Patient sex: M
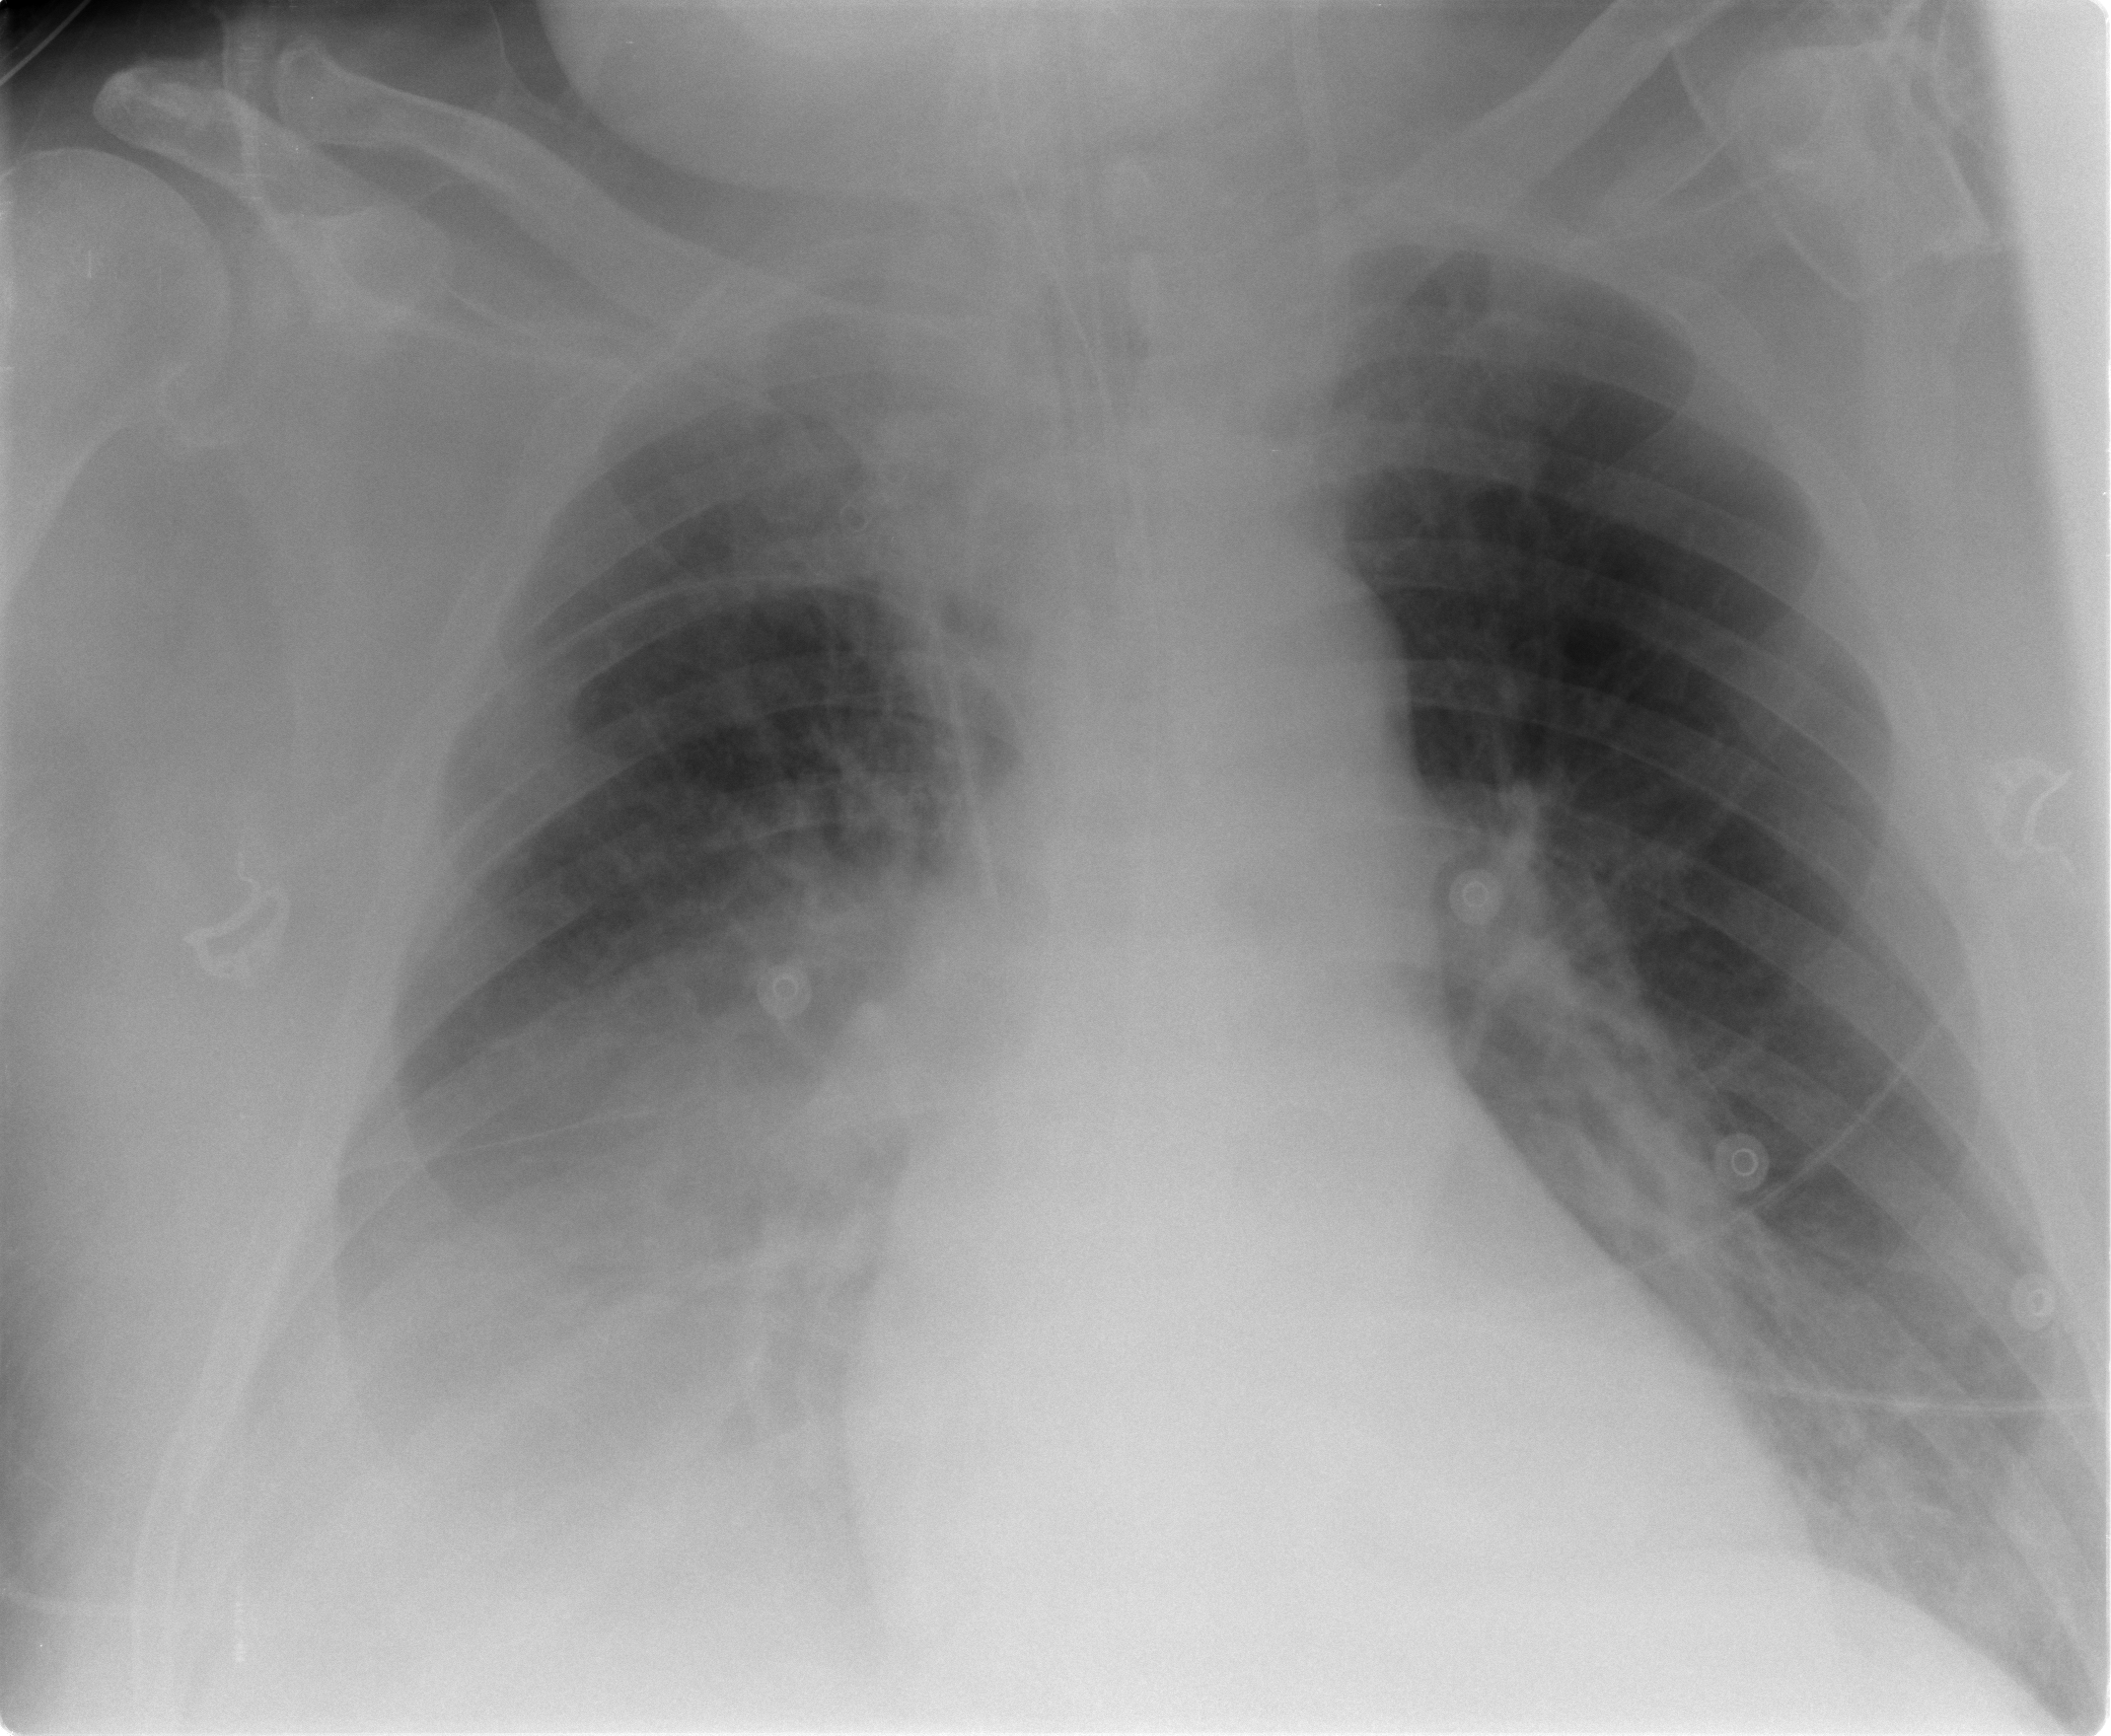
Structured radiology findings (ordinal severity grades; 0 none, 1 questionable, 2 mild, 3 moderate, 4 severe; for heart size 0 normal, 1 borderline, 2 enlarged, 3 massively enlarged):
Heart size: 2
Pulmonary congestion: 2
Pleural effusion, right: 3
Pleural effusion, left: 2
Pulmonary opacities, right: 2
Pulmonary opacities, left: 2
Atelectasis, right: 4
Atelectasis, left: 2